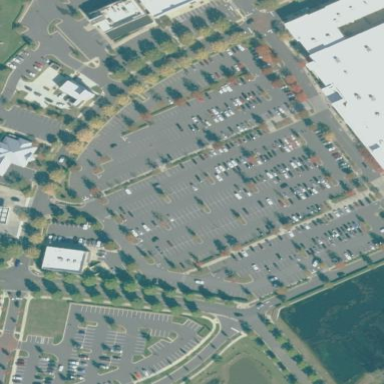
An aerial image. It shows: Parking area with asphalt surface. This is surface parking with park-and-ride facility.